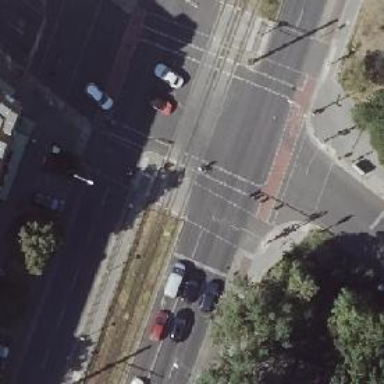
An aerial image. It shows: Tram crossing on the railway.